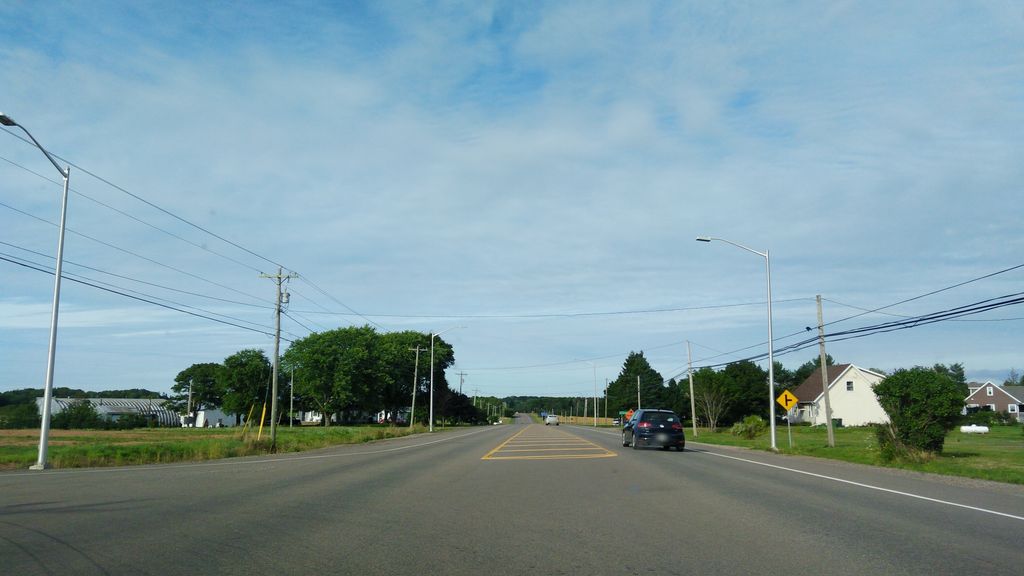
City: charlottetown